Question: I need to select an item from the list by its name. I tried with the "Select", but getting an error that "Element is not currently visible and so may not interacted with". The following is my script using Select:
'''
driver.findElement(By.xpath(".//*[@id='miscinfo_div']/ol/li[1]/div/fieldset/div/div[2]/div/div/ul/li"));
Select select = new Select(driver.findElement(By.id("companionPositionSelect")));
select.selectByVisibleText("Bottom1-Top1");
'''
I also tried with List. It selects the item by its Index, but I need to select an item only by its text. I guess List does not have an option to select an item by its text. This is my script for the List:
'''
List<WebElement> availableCompPositions = driver
.findElements(By
.xpath("//input[@id='companionPositionSelect_a_search']//following::div[1]/ul/li"));
// select Bottom1-Top1 and add in the SELECTED menu
availableCompPositions.get(4).click();
'''
Also attached is HTML of the page.
HTML:
'''
<div style="" id="miscinfo_div" class="toggler">
<ol>
<li>
<span>17.</span>
<label class="shufflelabel">
<div id="companionPositions_label">
<b> Companion Positions </b>
</div>
</label>
<div>
<fieldset class="shuttle_fieldset">
<legend></legend>
<div class="shuffle-box">
<select multiple="" id="companionPositionSelect" class="select2side" name="companionPositionSelect" style="display: none;">
<option value="20408" title="Bottom-BottomLeft-BottomRight">Bottom-BottomLeft-BottomRight</option>
<option value="20391" title="Bottom-Middle-Top">Bottom-Middle-Top</option>
<option value="20382" title="Bottom-Top" selected="selected">Bottom-Top</option>
<option value="20392" title="Bottom1-Middle1-Top1" selected="selected">Bottom1-Middle1-Top1</option>
<option value="20383" title="Bottom1-Top1">Bottom1-Top1</option>
<option value="20393" title="Bottom2-Middle2-Top2">Bottom2-Middle2-Top2</option>
</select>
</div>
'''
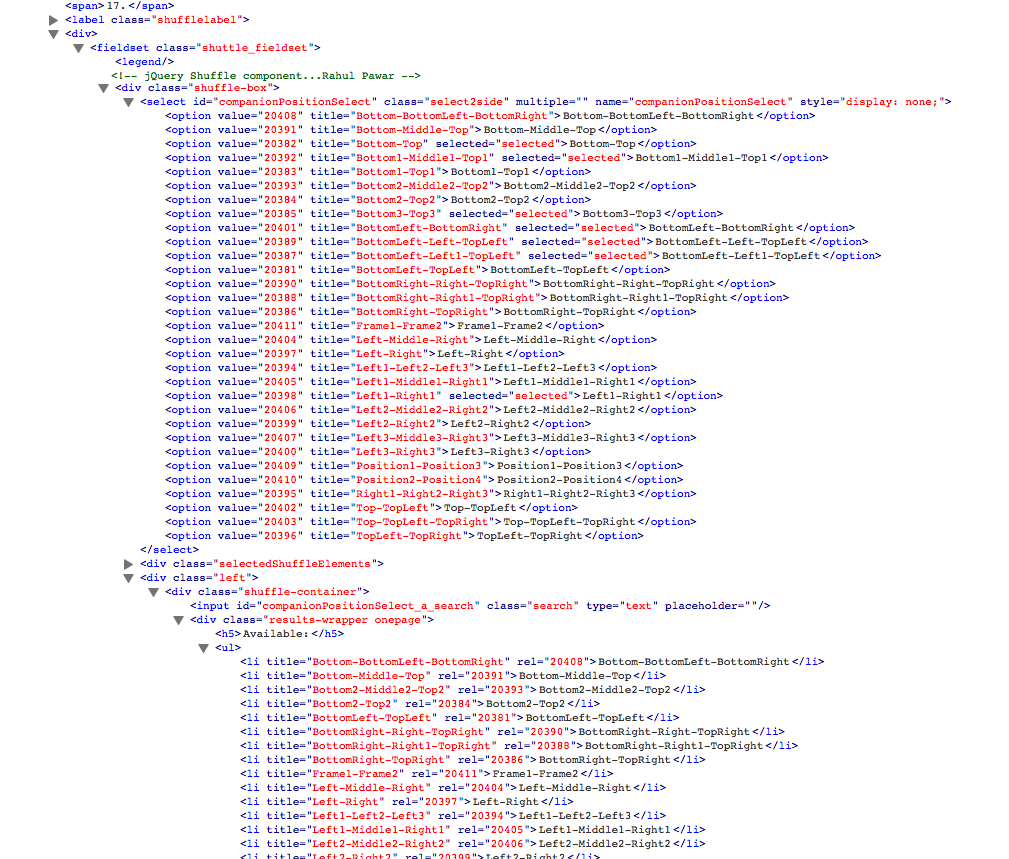
Answer: Looking at the error I am assuming you are trying to perform an action too soon. The following program should wait max 10s explicitly for the element to be located
Added 'explicit' wait to wait until the element exist
'''
//explicit wait
By byCss = By.cssSelector("#companionPositionSelect>option[value='20383']");
WebElement element = new WebDriverWait(driver, 10).until(ExpectedConditions.presenceOfElementLocated(byCss));
element.click();
'''